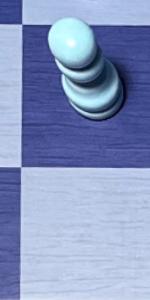
Label: Empty